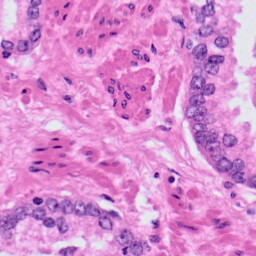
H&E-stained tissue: Prostate